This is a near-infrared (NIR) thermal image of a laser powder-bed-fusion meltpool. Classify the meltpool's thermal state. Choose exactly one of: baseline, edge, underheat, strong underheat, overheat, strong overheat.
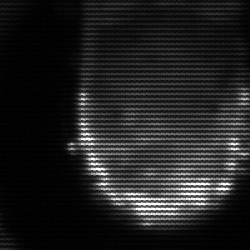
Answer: baseline